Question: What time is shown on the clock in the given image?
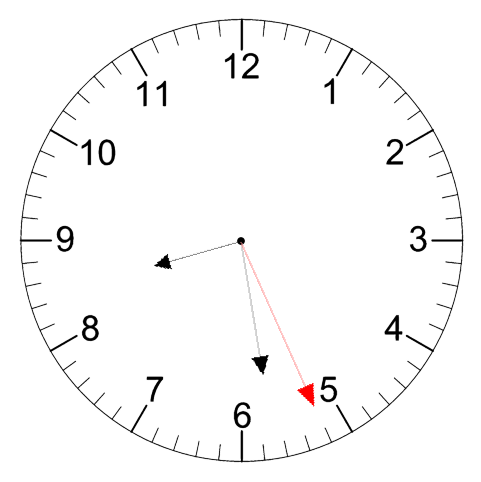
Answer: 08:28:26